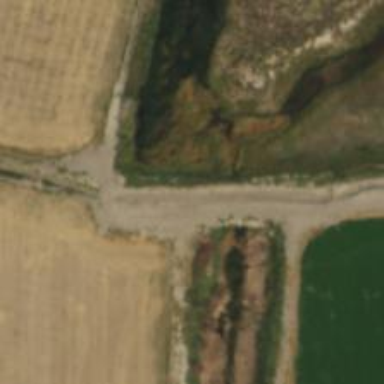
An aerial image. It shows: Culvert tunnel.